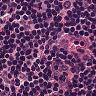
Metastatic tissue present: no